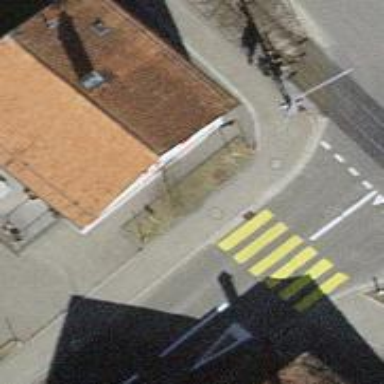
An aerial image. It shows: Sidewalk.